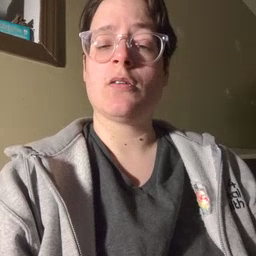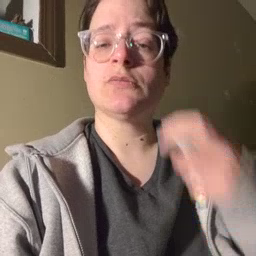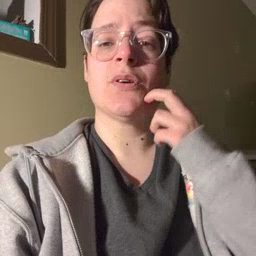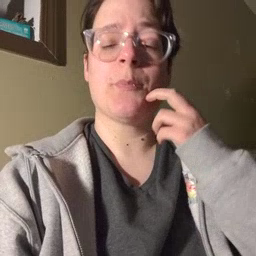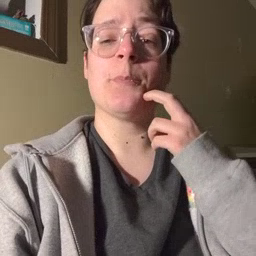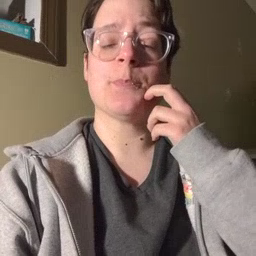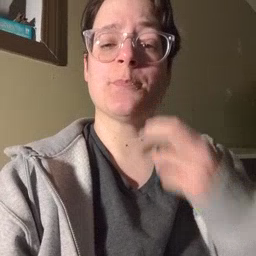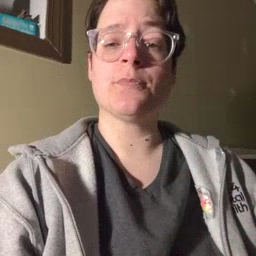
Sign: gum